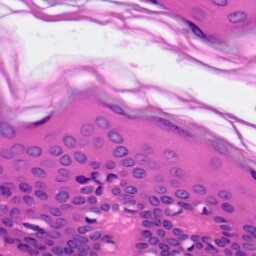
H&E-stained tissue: Skin